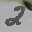
Label: 2